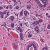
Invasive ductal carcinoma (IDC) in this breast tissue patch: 0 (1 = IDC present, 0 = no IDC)